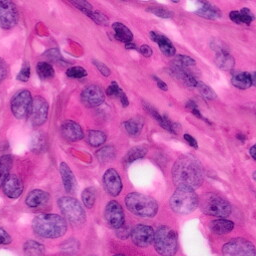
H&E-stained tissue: Pancreatic